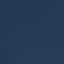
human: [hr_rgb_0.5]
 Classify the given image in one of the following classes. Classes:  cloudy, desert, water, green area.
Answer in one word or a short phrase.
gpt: water